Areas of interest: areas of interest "Educational"
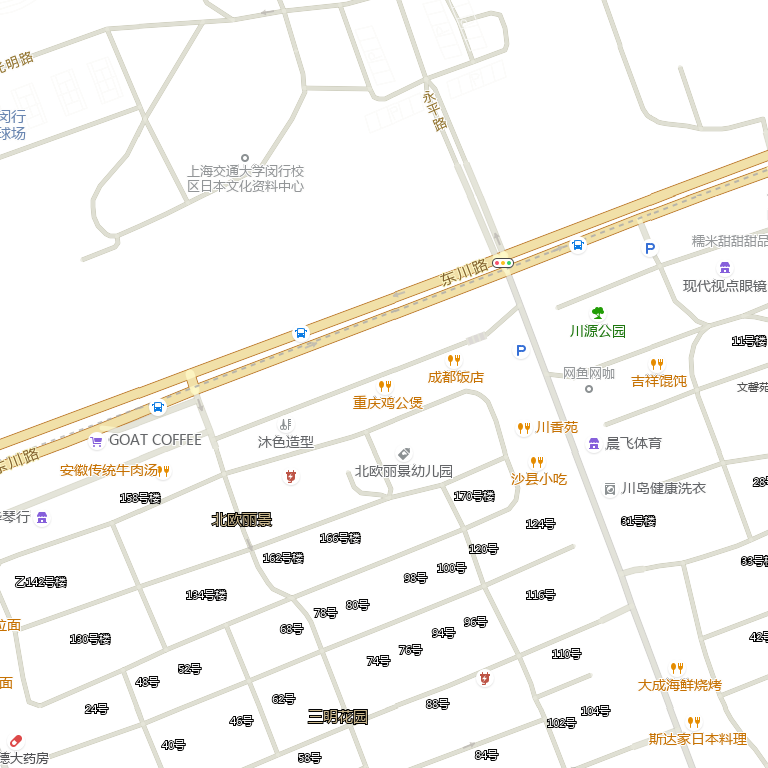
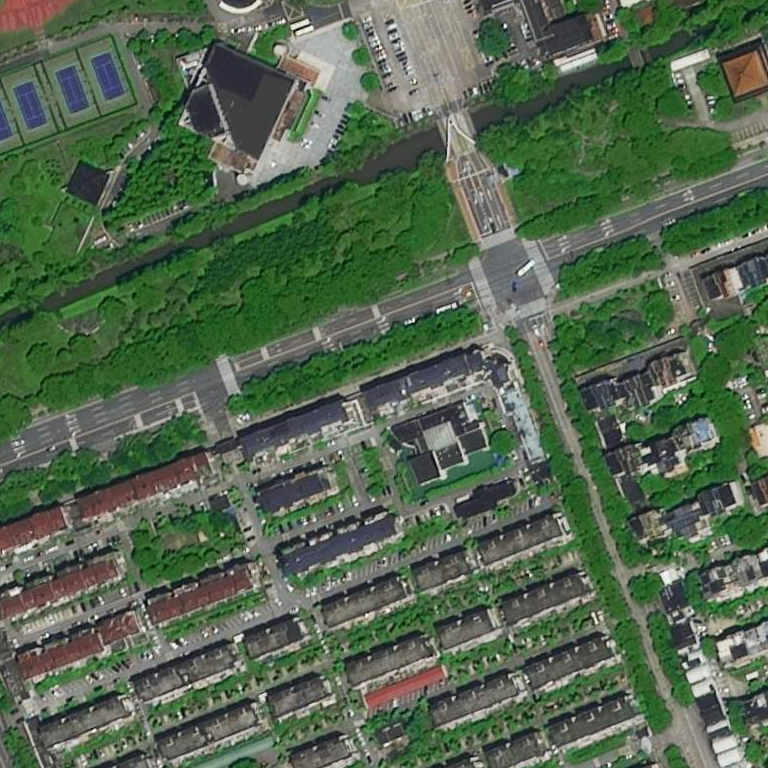